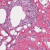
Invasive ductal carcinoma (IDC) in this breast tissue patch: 1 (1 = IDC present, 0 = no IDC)